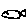
Label: fish